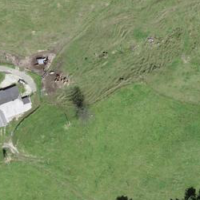
EUNIS habitat code: 25
Species observed at this site:
Stellaria graminea